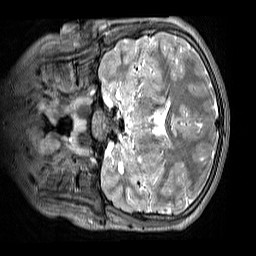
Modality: T2w
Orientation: coronal
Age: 11
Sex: male
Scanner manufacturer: siemens
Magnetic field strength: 3 T
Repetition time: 3.2 s
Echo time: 0.408 s